Question: Im trying to work out how to take the x and y of a object and find what tile in a grid it is in.
So fare i got this:
'''
public class testingcode {
public static void main(String[] args){
//tiles are 32x32
final int tilesX = 320;//grid size
final int tilesY = 160;//grid size
double charx = 220.20;
double chary = 150.09;
int tilenumber = 0;
System.out.println("x is at tile number: "+ ((int)(charx/32)) + " out of 0-9");
System.out.println("y is at tile number: "+ ((int)(chary/32)) + " out of 0-4");
tilenumber = not a sausage
System.out.println("tile on grid is: " + tilenumber);
}
'''
}
removing the "tilenumber = not a sausage" will tell me that x is on the 6th grid across and y is on the 4th down(both starting from 0).
Using my brain i know these coords are in the 46th tile in the grid like so:

But i have no idea on how to turn 6 and 4 into 46 and my google's have got me know were so my question is: How do i get the tile number from these coordiantes?
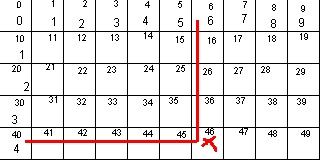
Answer: Do you look for:
'''
tile = (10 * y) + x
'''
??